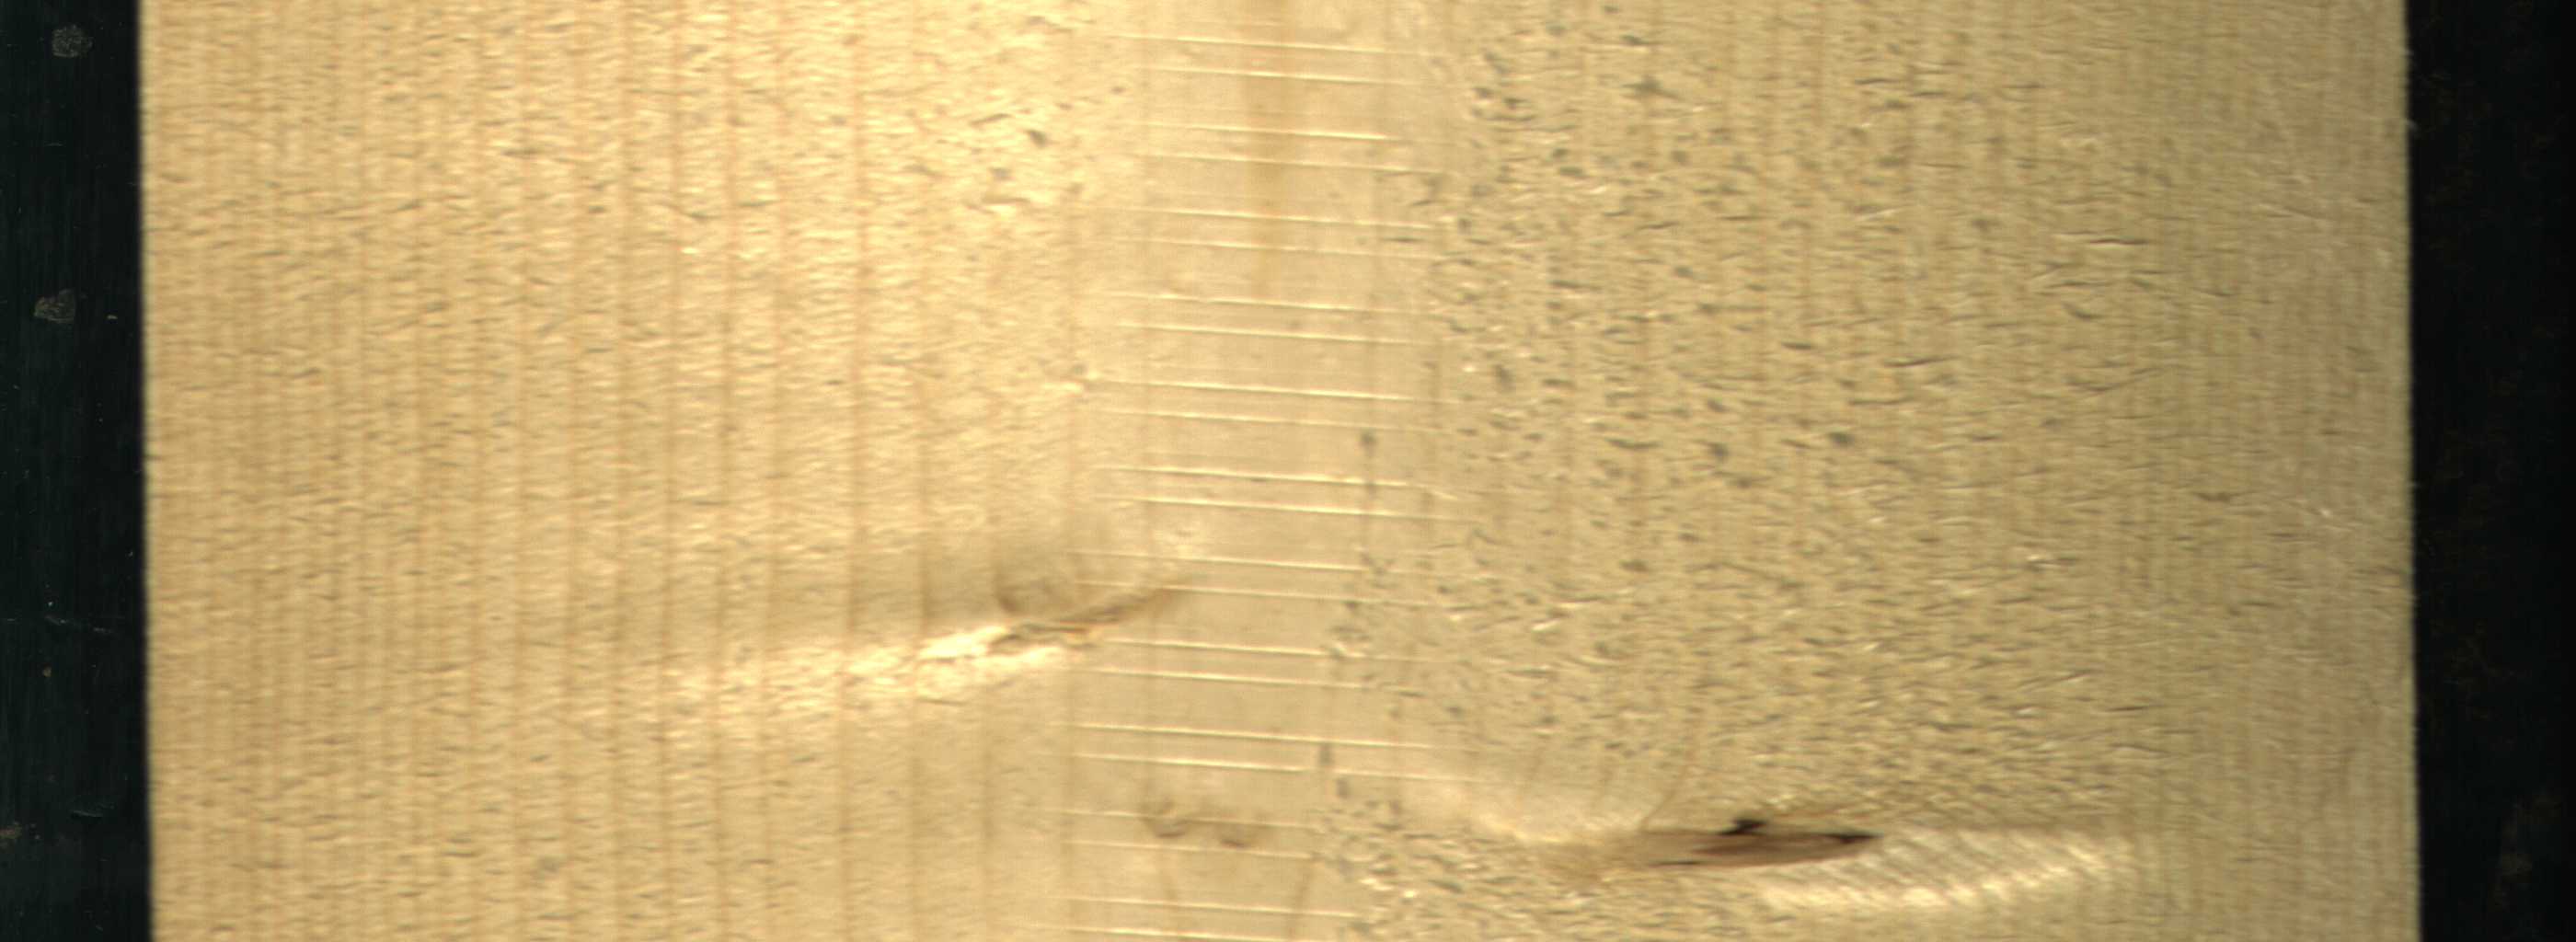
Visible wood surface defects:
Live_Knot